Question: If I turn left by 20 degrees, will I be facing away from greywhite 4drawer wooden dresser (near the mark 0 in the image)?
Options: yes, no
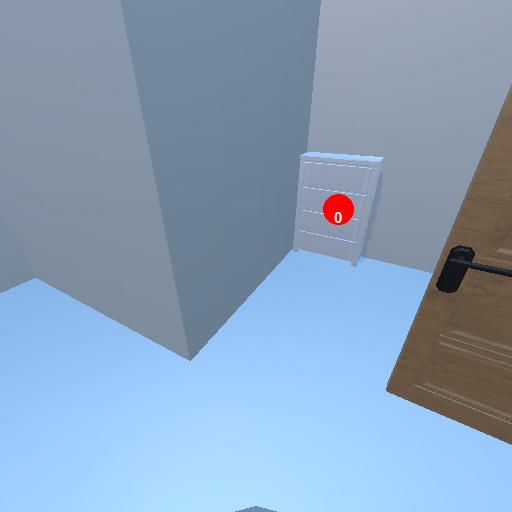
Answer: yes